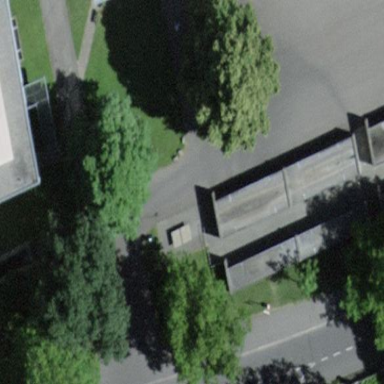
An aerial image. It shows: Bicycle parking facility located on the roof of building.